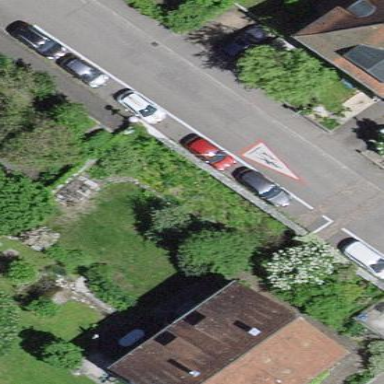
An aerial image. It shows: Street-side parallel parking available at this location.